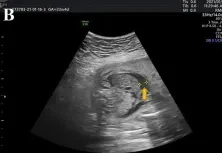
Ultrasound pictures from the third and fourth pregnancy (fetuses II:3 and II:4). (B) II:3: ascites.
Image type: radiology (ultrasound)